Aerial crown-view tile of a tropical tree (Barro Colorado Island, Panama), acquired 20250317:
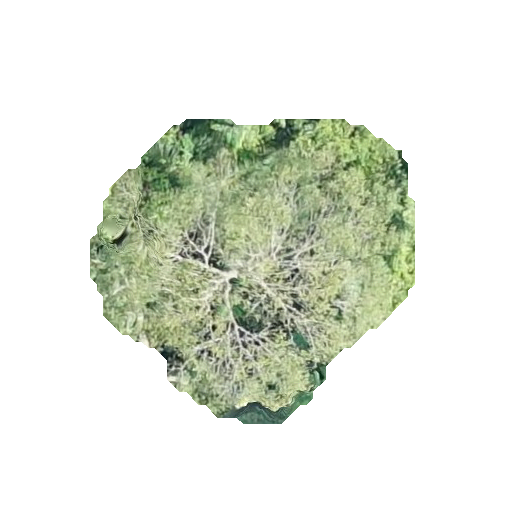
Species: Astronium graveolens
GBIF accepted scientific name: Astronium graveolens
Crown area: 109.018 m²